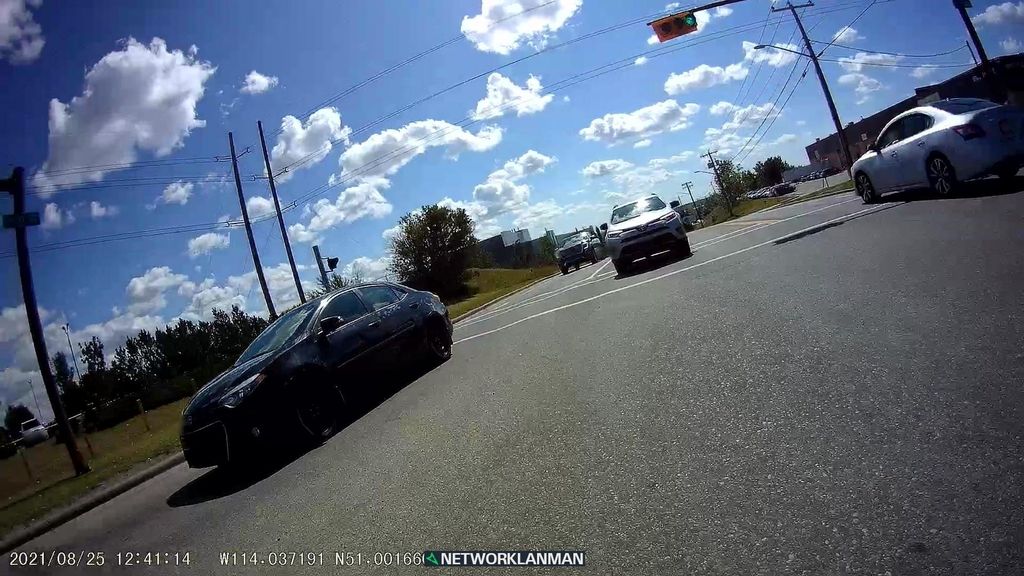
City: calgary